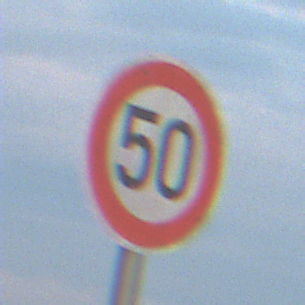
Verkehrszeichen: Geschwindigkeit50
Umgebung: Outdoor, Nature
Tageszeit: SunriseSunset
Wetter: PartlyCloudy
Licht: Natural
Jahreszeit: NotSpecified
Kontrast: LowContrast